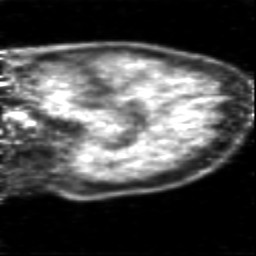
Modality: PET
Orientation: sagittal
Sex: male
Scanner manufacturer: siemens